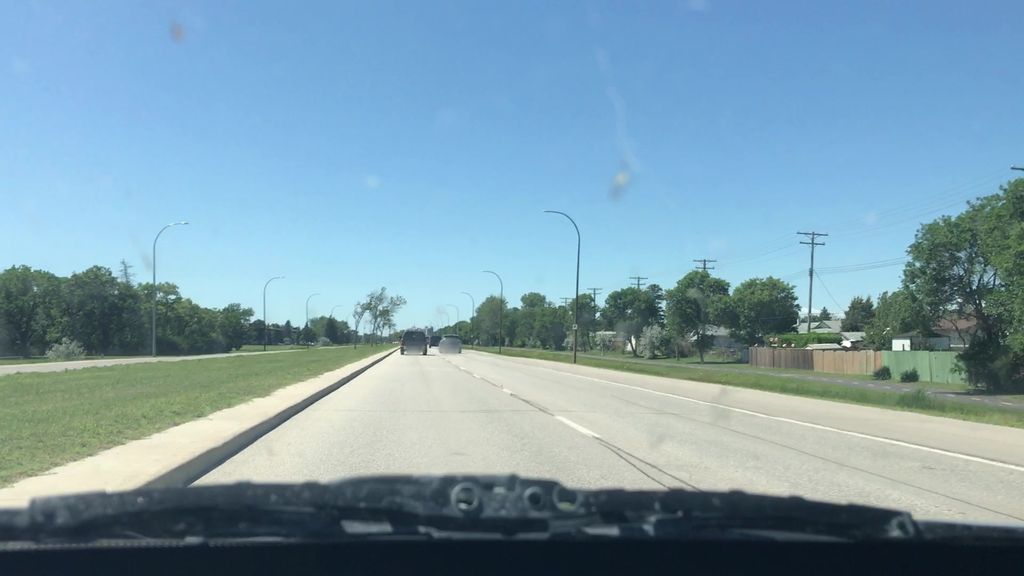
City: winnipeg